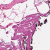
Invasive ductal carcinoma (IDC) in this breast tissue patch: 0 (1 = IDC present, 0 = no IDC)